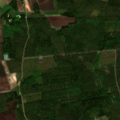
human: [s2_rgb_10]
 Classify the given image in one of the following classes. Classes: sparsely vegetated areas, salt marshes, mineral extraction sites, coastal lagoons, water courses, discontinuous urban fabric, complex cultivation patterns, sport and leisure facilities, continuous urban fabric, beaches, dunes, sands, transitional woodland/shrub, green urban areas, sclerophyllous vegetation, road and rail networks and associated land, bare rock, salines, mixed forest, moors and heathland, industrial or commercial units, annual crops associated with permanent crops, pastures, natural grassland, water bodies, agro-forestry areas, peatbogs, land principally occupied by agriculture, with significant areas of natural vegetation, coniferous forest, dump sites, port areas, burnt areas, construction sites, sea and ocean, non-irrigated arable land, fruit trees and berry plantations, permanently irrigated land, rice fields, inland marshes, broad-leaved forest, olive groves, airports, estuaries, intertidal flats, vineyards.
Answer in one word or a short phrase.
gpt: non-irrigated arable land, coniferous forest, mixed forest